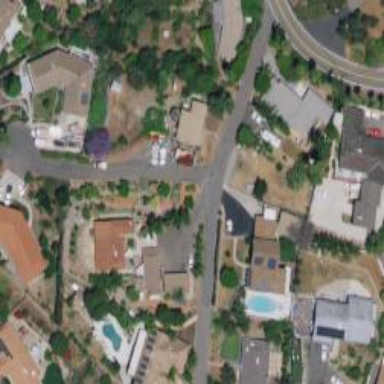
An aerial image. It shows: Residential road.